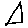
Label: triangle